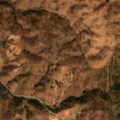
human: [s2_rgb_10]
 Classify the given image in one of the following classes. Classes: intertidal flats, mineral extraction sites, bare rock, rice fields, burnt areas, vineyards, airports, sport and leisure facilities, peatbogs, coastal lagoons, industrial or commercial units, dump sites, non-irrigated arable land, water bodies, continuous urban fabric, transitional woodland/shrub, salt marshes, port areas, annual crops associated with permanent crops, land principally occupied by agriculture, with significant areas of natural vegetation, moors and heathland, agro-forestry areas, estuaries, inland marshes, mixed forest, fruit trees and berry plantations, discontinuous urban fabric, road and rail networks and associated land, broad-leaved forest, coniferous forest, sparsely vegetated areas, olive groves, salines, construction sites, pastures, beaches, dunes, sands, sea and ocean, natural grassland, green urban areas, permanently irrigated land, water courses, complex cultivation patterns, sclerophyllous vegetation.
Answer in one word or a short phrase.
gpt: land principally occupied by agriculture, with significant areas of natural vegetation, agro-forestry areas, transitional woodland/shrub